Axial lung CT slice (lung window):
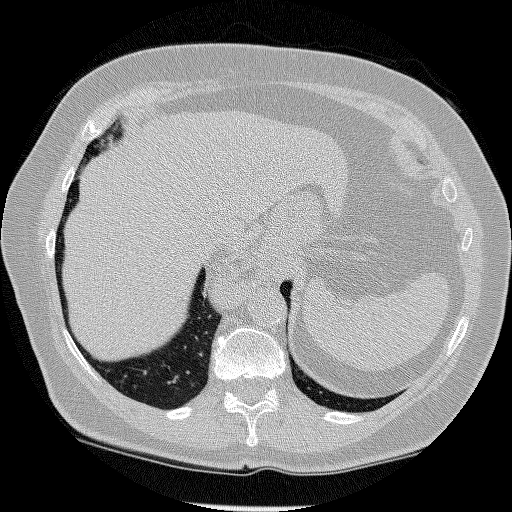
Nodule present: no